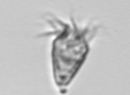
Label: Paratontonia_gracillima